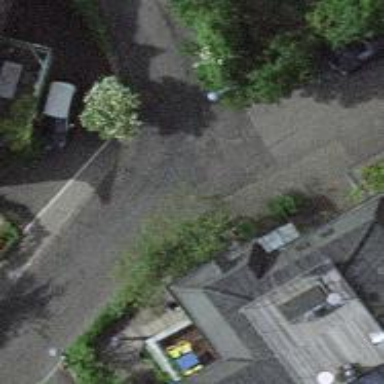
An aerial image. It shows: Residential road with asphalt surface and separate sidewalk.